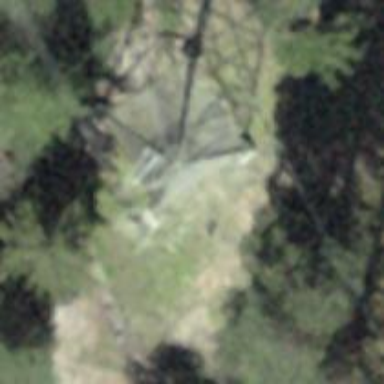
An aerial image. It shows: Power line with three cables.